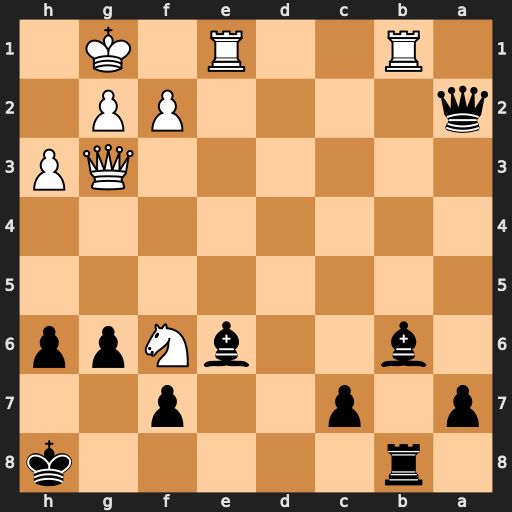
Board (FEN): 1r5k/p1p2p2/1b2bNpp/8/8/6QP/q4PP1/1R2R1K1
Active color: b
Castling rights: -
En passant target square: -
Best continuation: Bxf2+ Qxf2 Rxb1 Rxb1 Qxb1+